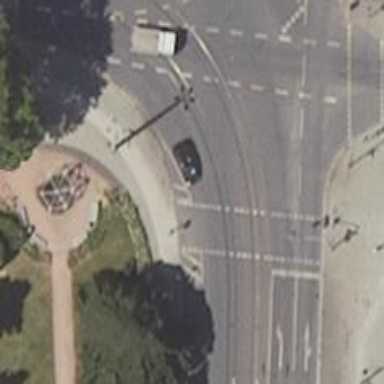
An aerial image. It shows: Railway crossing.